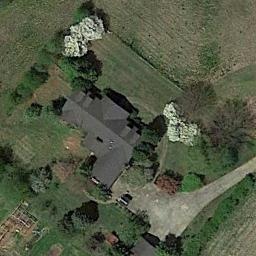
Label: sparse_residential